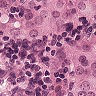
Metastatic tissue present: yes